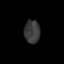
Tissue: lung
Cell type: Epithelial cells
Senescence score: 0.1885
Nuclear area (px): 358
Mean DAPI intensity: 57.103